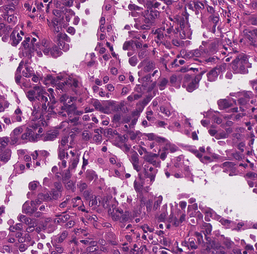
Tumor epithelial tissue: yes
Tumor-associated stroma tissue: yes
Normal tissue: no